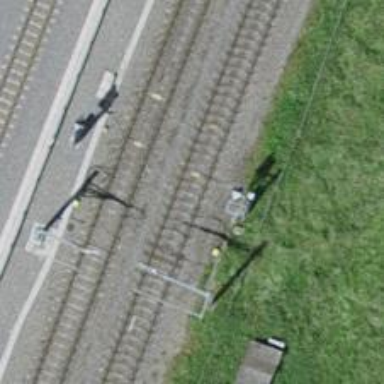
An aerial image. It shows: Railway signal.